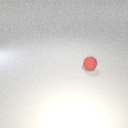
small red rubber sphere